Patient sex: F
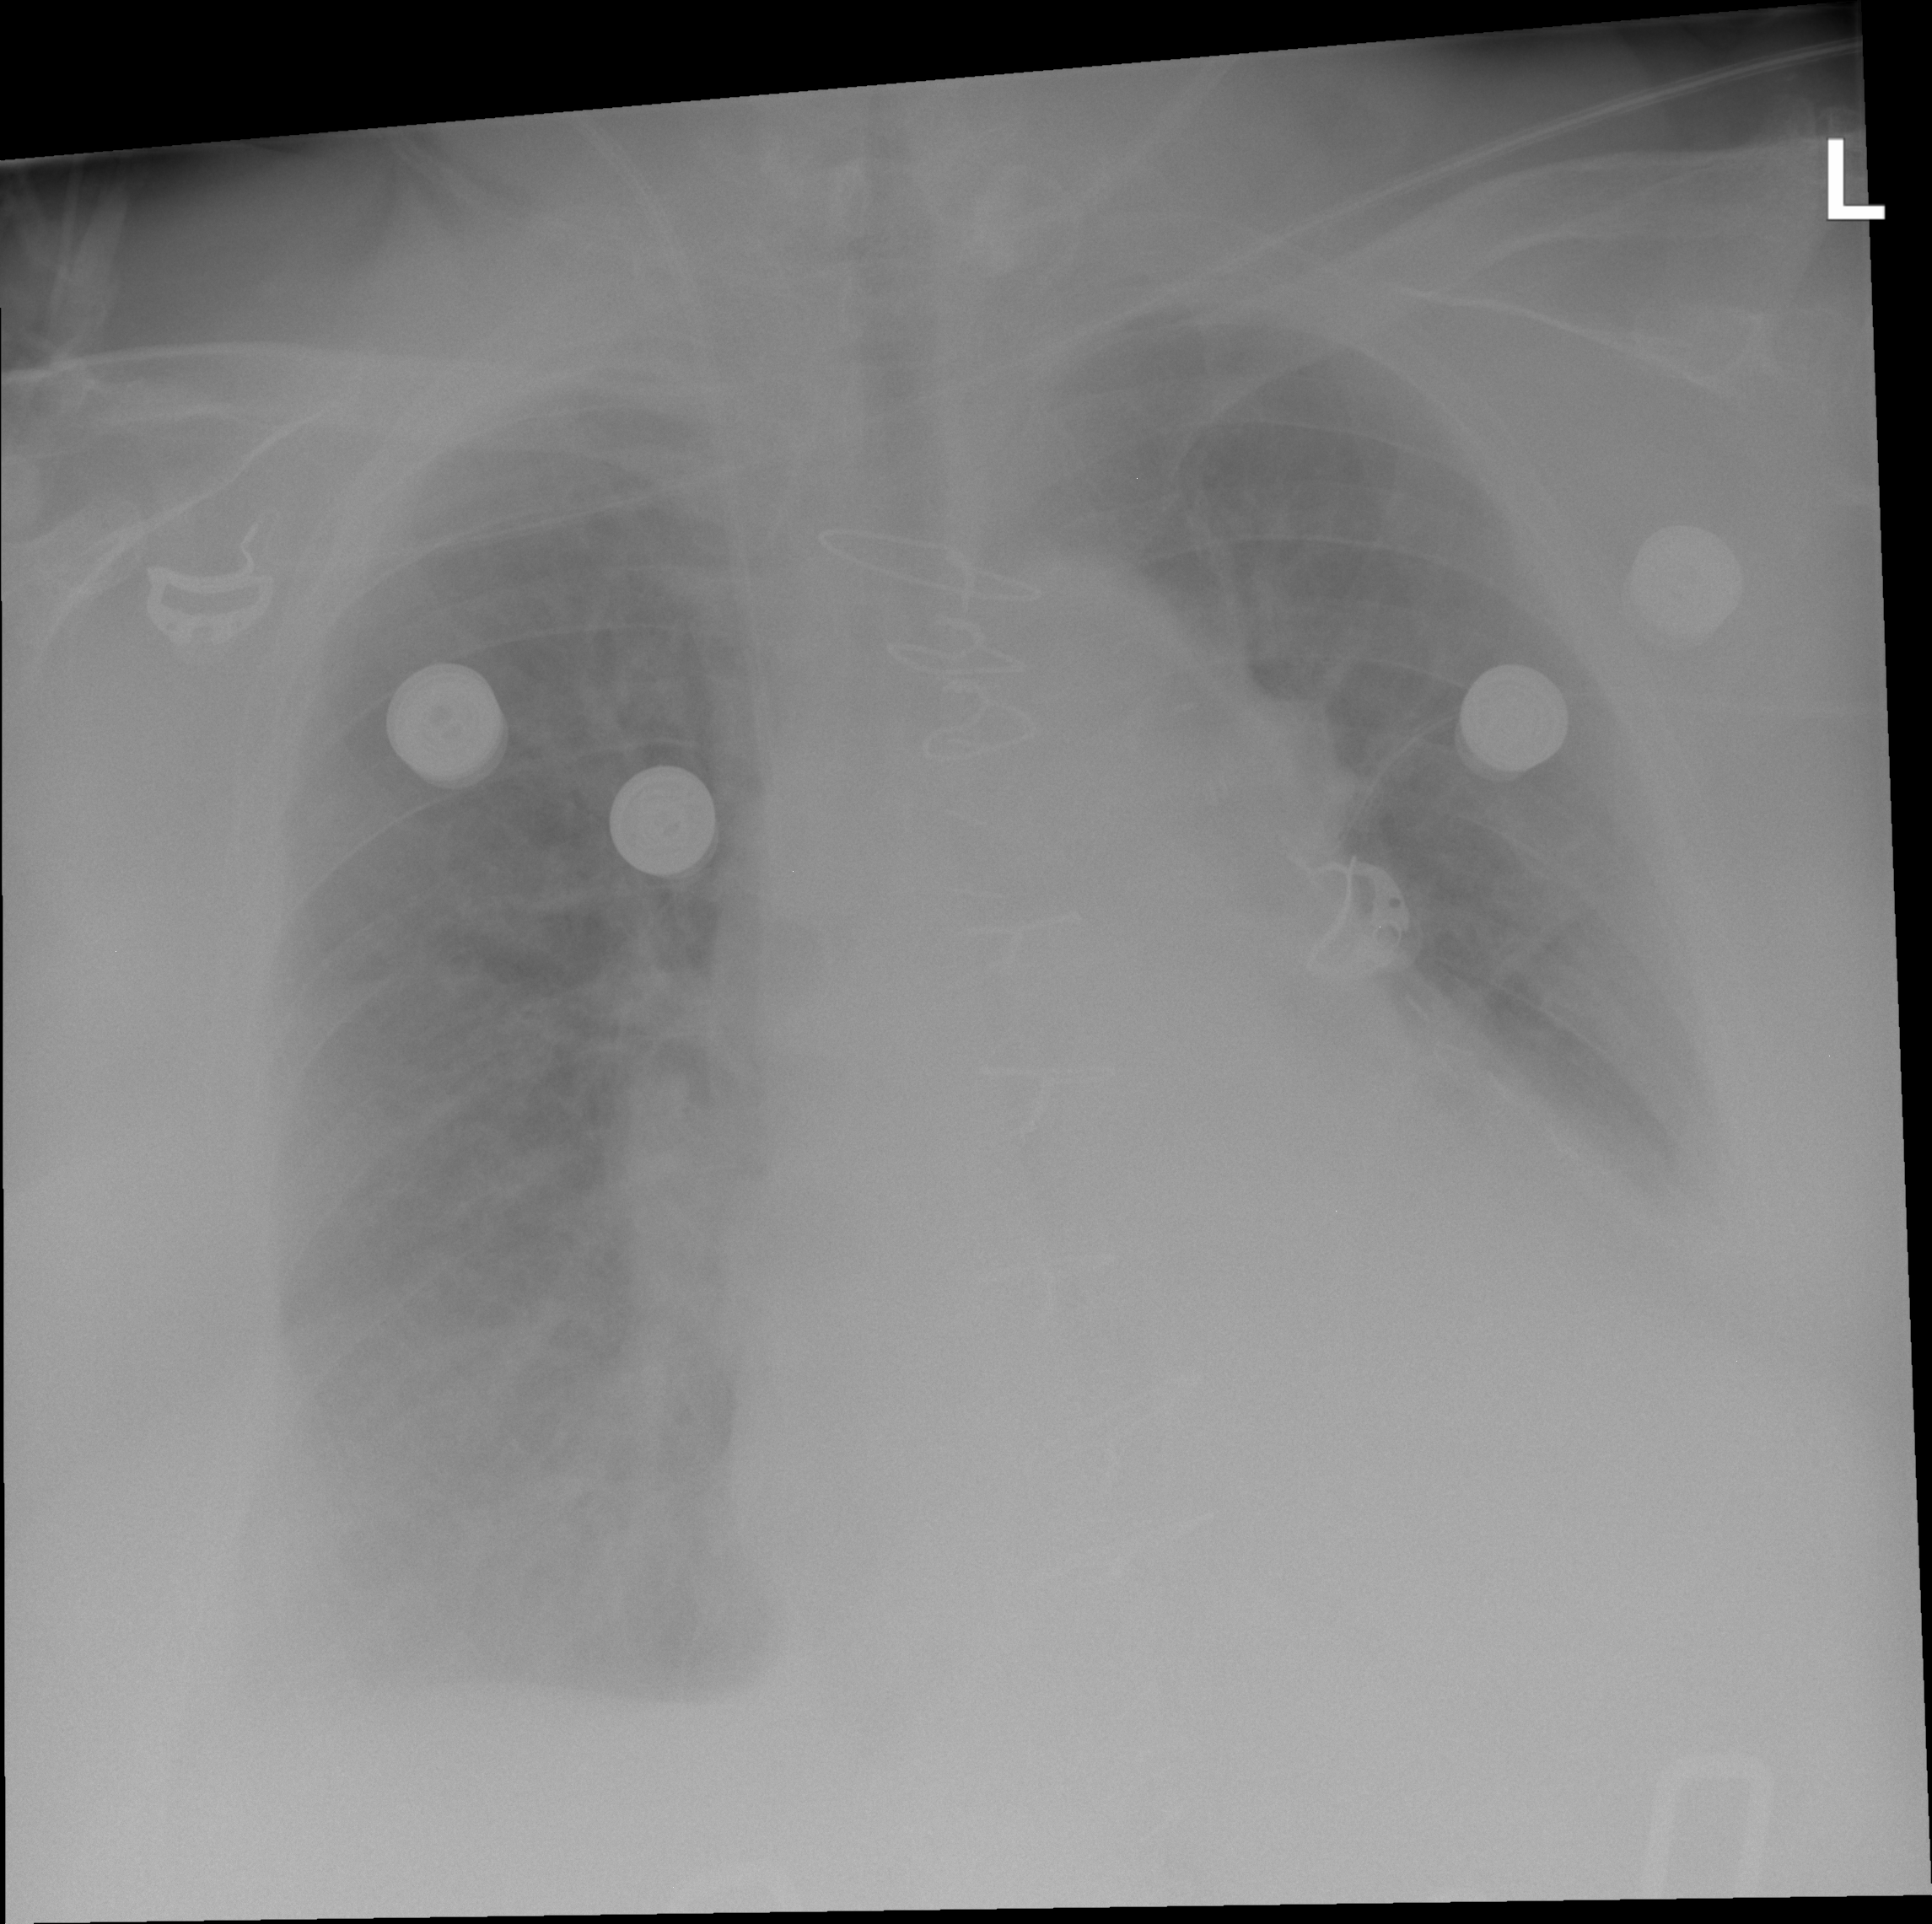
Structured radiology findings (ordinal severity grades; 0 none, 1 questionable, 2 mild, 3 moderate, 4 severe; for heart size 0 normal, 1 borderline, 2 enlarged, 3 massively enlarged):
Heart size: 2
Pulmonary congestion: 2
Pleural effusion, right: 2
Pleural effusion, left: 2
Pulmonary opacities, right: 0
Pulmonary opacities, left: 0
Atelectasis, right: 2
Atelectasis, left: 2